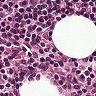
Metastatic tissue present: no